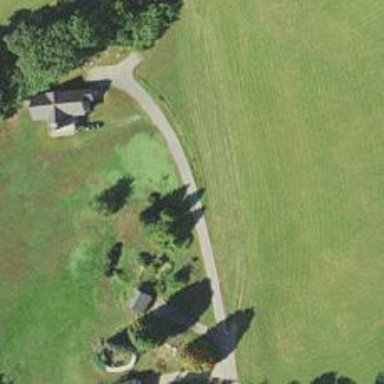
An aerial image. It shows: Driveway leading to service road.